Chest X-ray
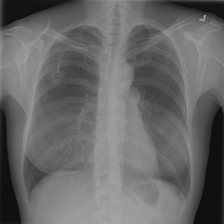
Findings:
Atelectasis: negative
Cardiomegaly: negative
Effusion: negative
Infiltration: negative
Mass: negative
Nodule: negative
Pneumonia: negative
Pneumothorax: negative
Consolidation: negative
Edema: negative
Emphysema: negative
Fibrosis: negative
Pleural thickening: negative
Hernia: negative